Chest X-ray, PA view. Patient: 42 years old, sex F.
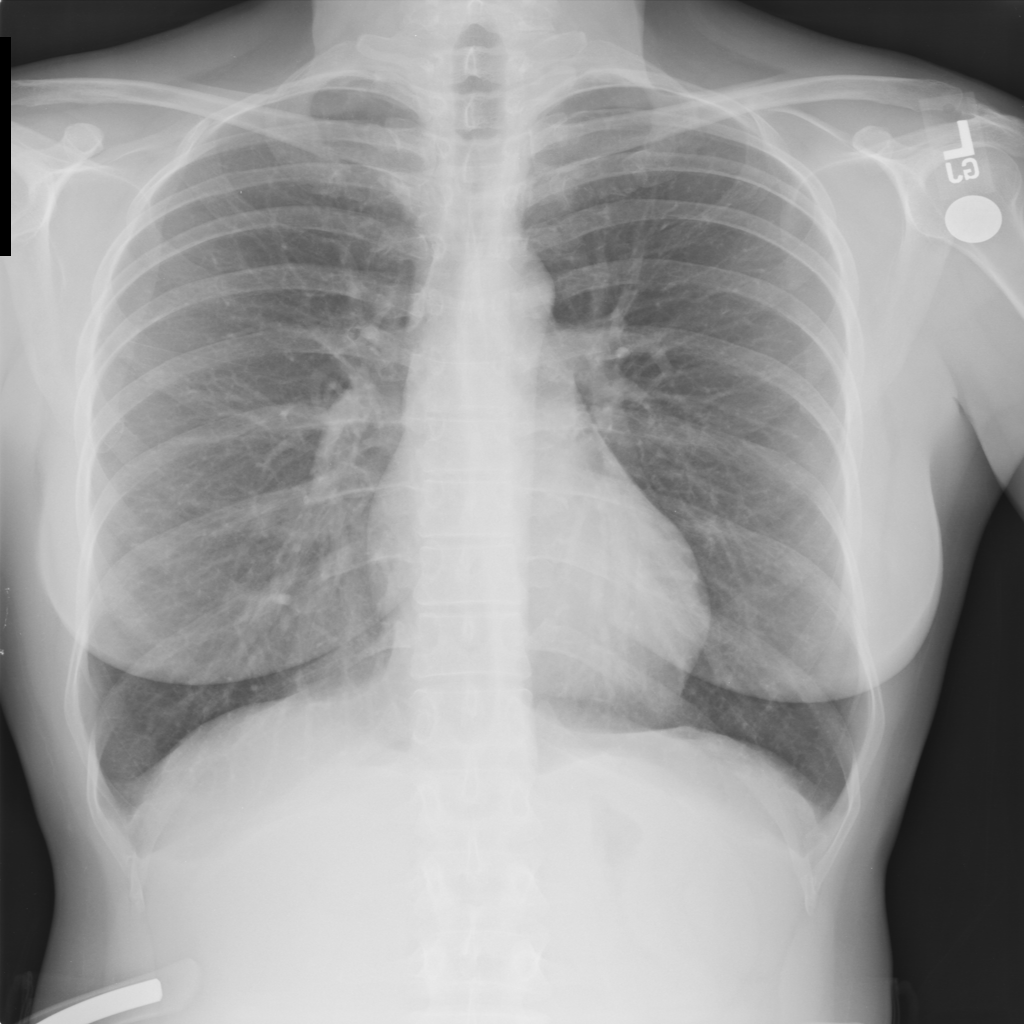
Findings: No Finding